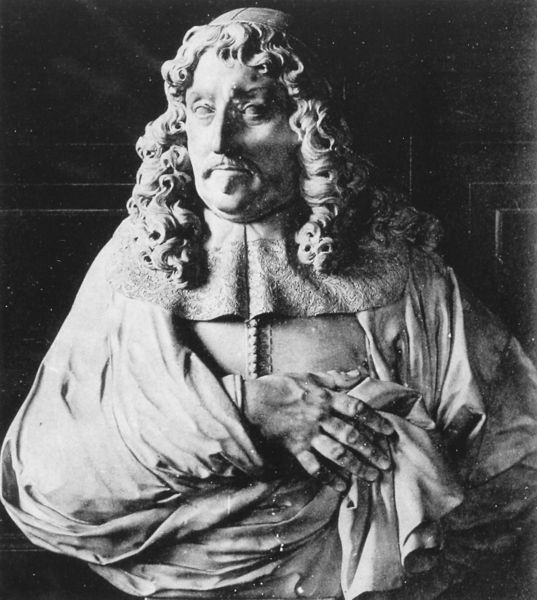
Titel: Anton de Graeff
Künstler: Artus Quellinus d. Ä.
Institution: Amsterdam, Rijksmuseum
Schlagwörter: hand, mann, umhang, weiß, grau, marmor, mund, nase, schwarz, tür, tuch, bart, kappe, schnurrbart, wand, augen, falten, kragen, stein, gewand, mantel, locken, renaissance, statue, perücke, kopfbedeckung, dick, schnurbart, büste, faltenwurf, knöpfe, schnauzbart, foto, schwarz-weiß, kardinal, spitzbart, man, toga, nas, oberlippenbart, sculpture, cape, kippa, long hair, richelieu, mustache, 18. jahrhundert, 17.jahrhundert, burber